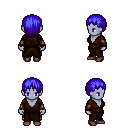
a pixel art fantasy rpg character, female body template, dark elf, purple skin, brown robe, gold greaves, blue plain hairstyle, cloth bracers, maroon shoes, four views (front, back, left, right), 2x2 character sprite sheet, small pixel art, hard edges, no anti-aliasing